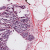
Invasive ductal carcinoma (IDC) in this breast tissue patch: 0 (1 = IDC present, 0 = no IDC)